Interaction volume radius: 5 \u00c5
Interaction volume height: 20 \u00c5
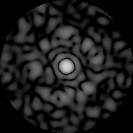
Disorder parameter: 0.8819